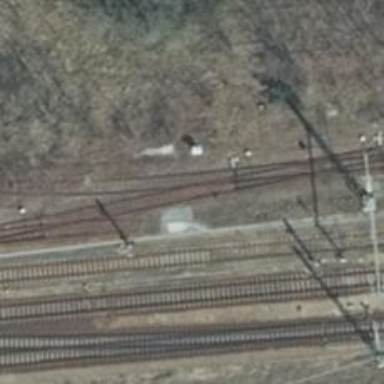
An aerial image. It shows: Railway signal.